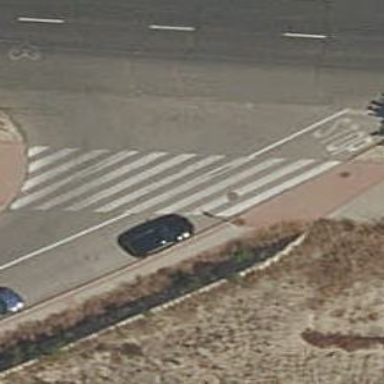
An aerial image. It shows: Zebra crossing on the road.